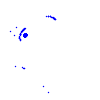
Particle: electron